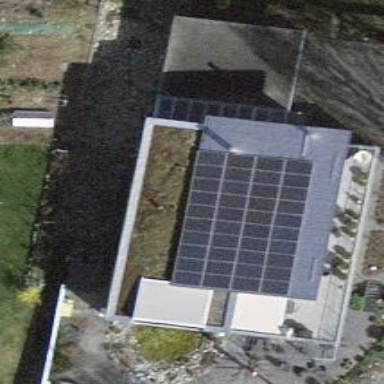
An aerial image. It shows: Solar power generator.